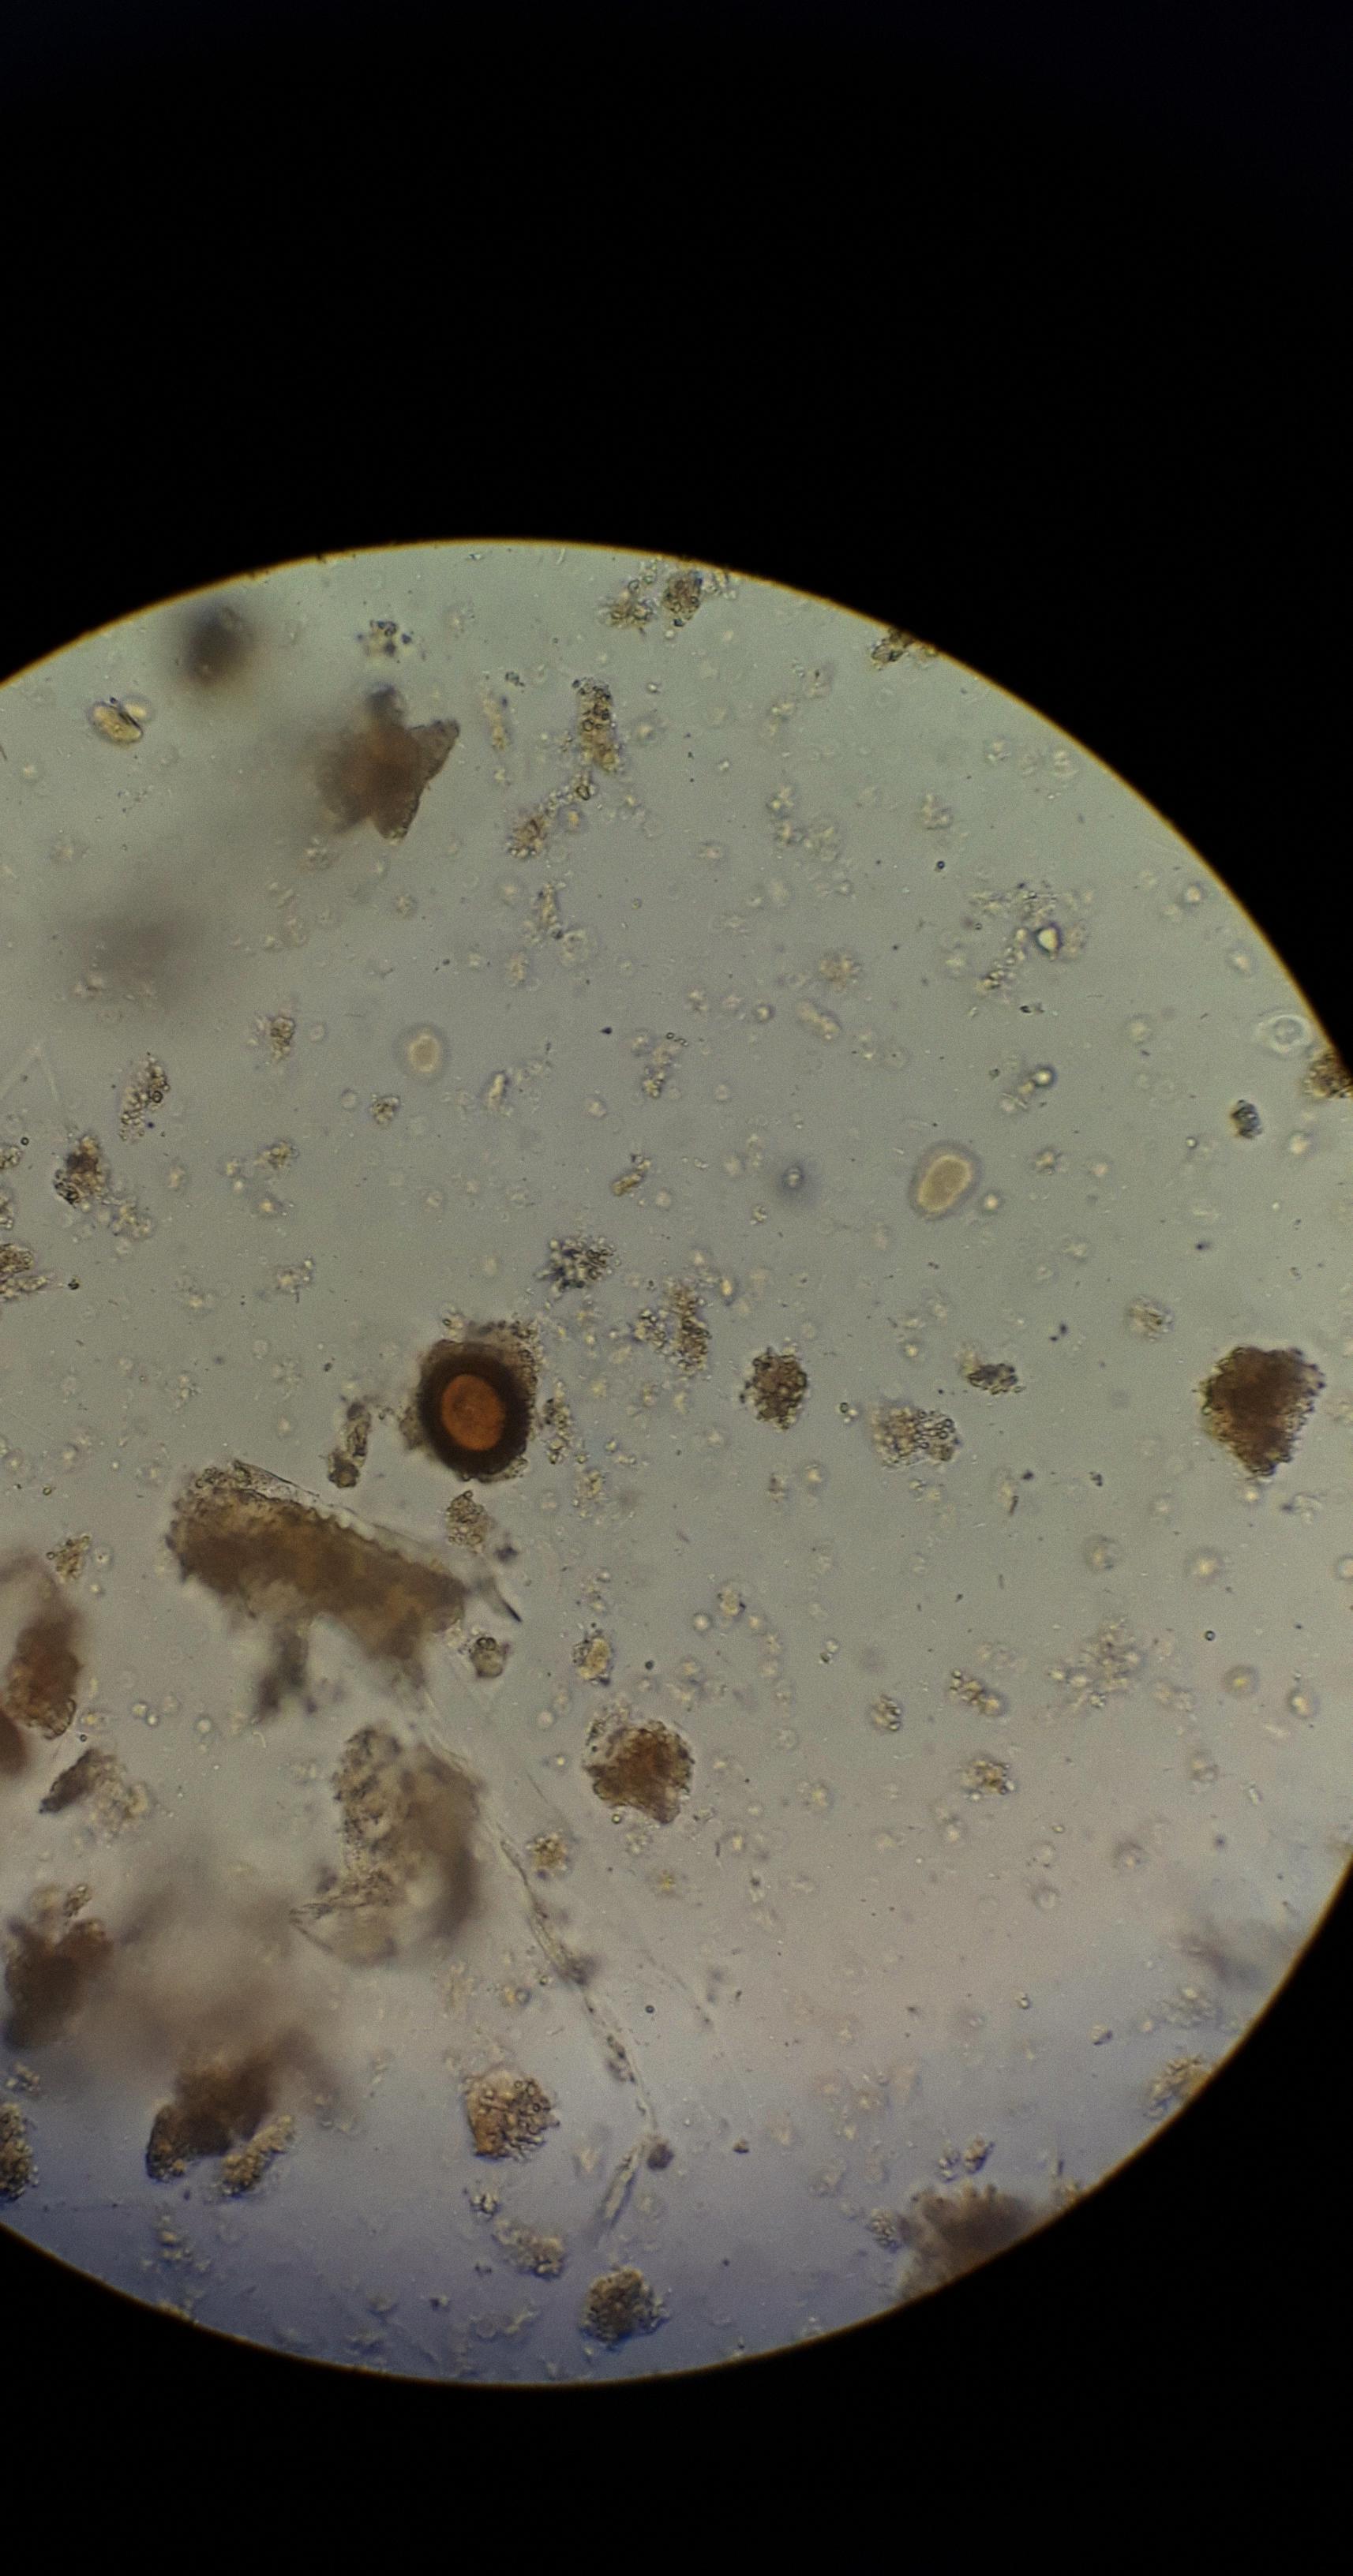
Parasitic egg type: Taenia spp. egg